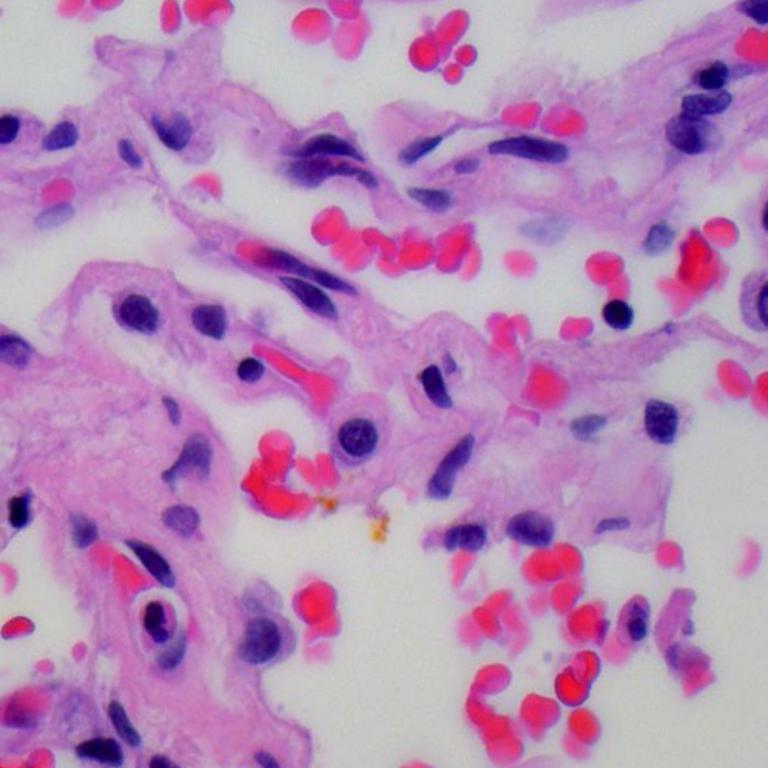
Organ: lung
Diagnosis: benign